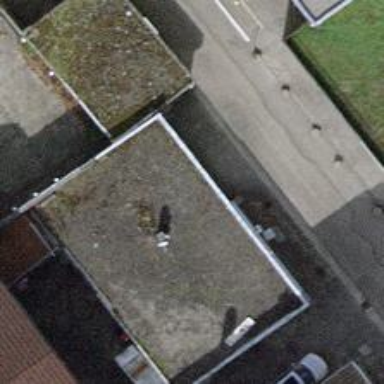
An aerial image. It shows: Cafe.